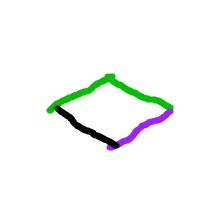
Shape: rhombus